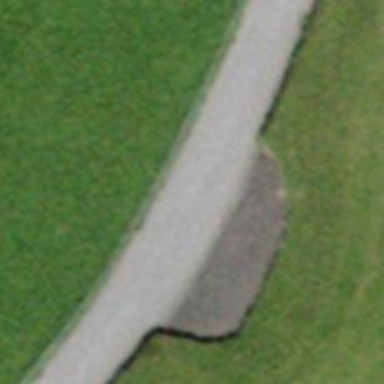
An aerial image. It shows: Passing place on the road.